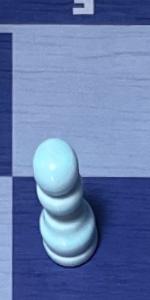
Label: Pawn_White